Question: I want to achieve this particular display by CSS:

I need to put there various texts and the lines to fill the white space that is left on right and left.
So far I got to this <URL>, however there are several issues that I encounter:
1. the width of the text is variable and if I get out the width:40%; it will reset the width of the other 2 lines
2. The display:table does not allow me to align the lines through the middle of the text
HTML:
'''
<div class="container">
<div class="lines l1"></div>
<div class="copy">Consumer review</div>
<div class="lines l2"></div>
</div>
'''
CSS:
'''
.container {width:100%; display:table; position:relative; height:100px;}
.lines, .copy {display:table-cell;vertical-align: middle;width:auto; }
.copy { white-space: nowrap; padding:3px; text-align:center; font-size:24px; width:40%;}
.l1,.l2 {border-bottom:1px solid red; height:50px; }
'''
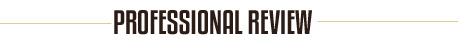
Answer: Here's one way with pseudo-elements
<URL>
'''
<div class="wrapper">
<h1 class="line">Consumer Review</h1>
</div>
'''
'''
.wrapper {
width:50%;
margin:0 auto;
}
.line {
display: table;
white-space: nowrap;
}
.line:before,
.line:after {
background: linear-gradient(to bottom, #9FD35F, #4F8C31) no-repeat center / 98% 3px;
content: '';
display: table-cell;
width: 50%;
}
'''